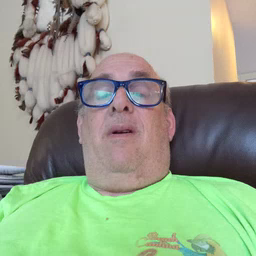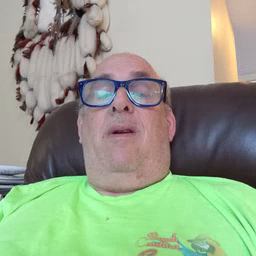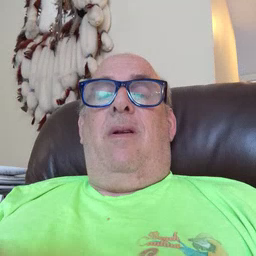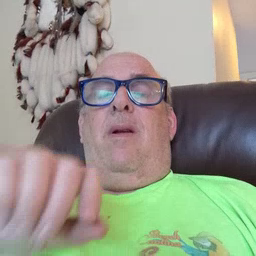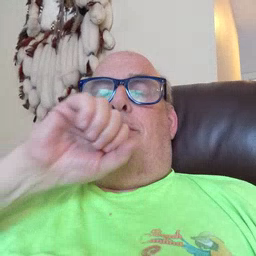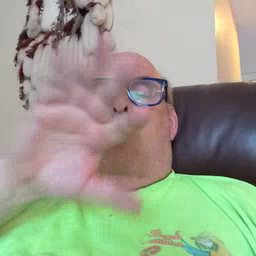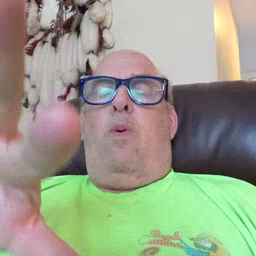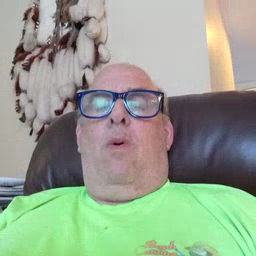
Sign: blow